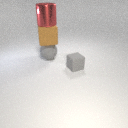
large brown rubber cube below large red metal cylinder